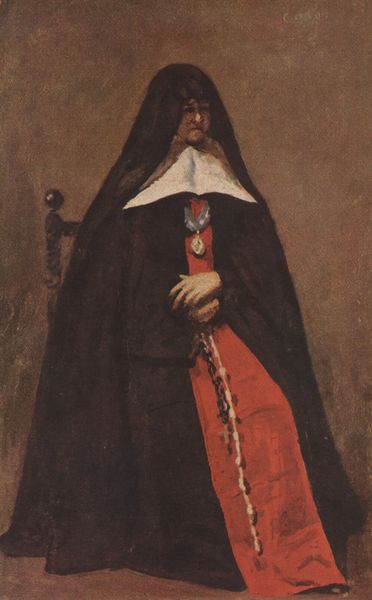
Titel: Porträt der Oberin des Annunziaten-Klosters in Bologne-sur-mer
Künstler: Jean Baptiste Camille Corot
Standort: Paris
Institution: Musée du Louvre
Schlagwörter: blau, dunkel, gemälde, hand, schatten, umhang, weiß, ocker, sitzen, braun, frau, geste, hell, hintergrund, kleid, licht, mund, nase, orange, schwarz, stuhl, zeichnung, blick, rot, schleier, beige, malerei, rock, alt, wand, band, falten, gesicht, kragen, trauer, ärmel, bild, bildnis, holzstuhl, hände, portrait, porträt, rückenlehne, signatur, pastos, boden, auge, gewand, gold, kutte, mantel, pose, sitzend, saum, brosche, stock, kopfbedeckung, lehne, sitz, kette, kopftuch, stuhllehne, mimik, robe, kordel, gesenkter blick, medaillon, nonne, kugel, gestik, orden, beten, gebet, habit, schwester, putz, anhänger, amulett, portät, schnurr, mönch, miene, pasos, klosterfrau, umhüllt, rosenkranz, alte frau, betend, rückwand, kaputze, ornat, kapuze, oberkleid, abt, rotes kleid, stok, kleis, äbtissin, schwarzer umhang, oberin, wannd, gesteik, klosterschwester, obernonne, scgwester, schwesteroberin, sitend, kette mit brosche, frau nonne